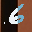
Label: 6